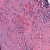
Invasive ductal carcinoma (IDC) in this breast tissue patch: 0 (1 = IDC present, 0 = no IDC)